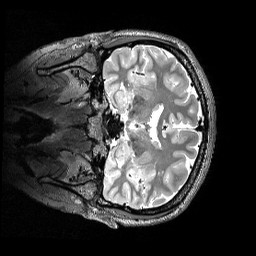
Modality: T2w
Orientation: coronal
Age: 24
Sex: female
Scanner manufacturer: siemens
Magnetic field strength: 3 T
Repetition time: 3.2 s
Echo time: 0.565 s